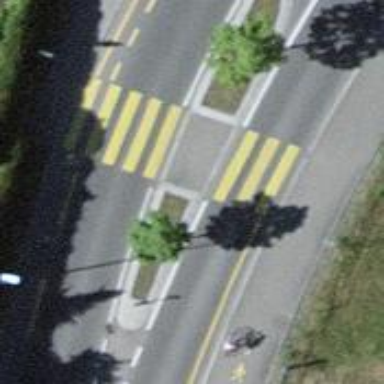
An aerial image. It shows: Kerb serving as barrier.